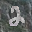
Label: 2